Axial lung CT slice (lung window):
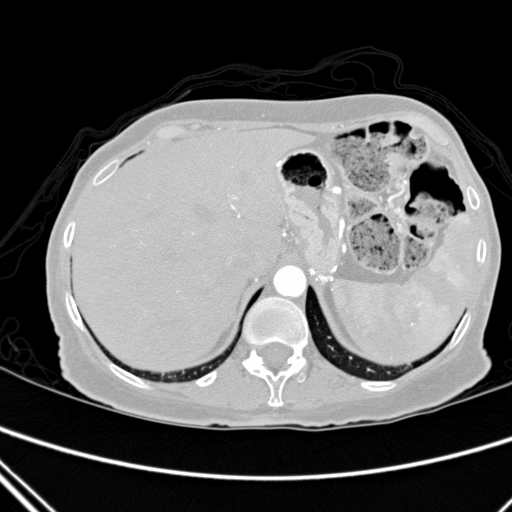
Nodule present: no